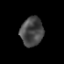
Tissue: prostate
Cell type: T cells
Senescence score: 0.2988
Nuclear area (px): 642
Mean DAPI intensity: 71.223